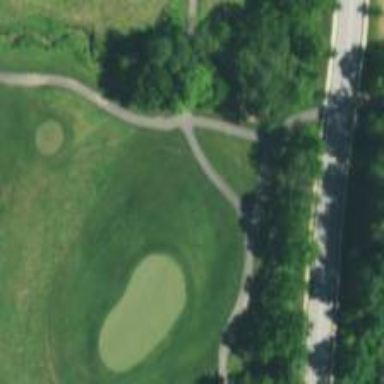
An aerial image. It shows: Service road with high-quality grade1 tracktype. It resembles golf cart path.